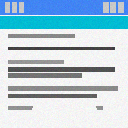
Screen state: on